Question: SHORT QUESTION:
I'd like to draw different shapes using winged egde strucutre, so I have one class that actually draw any winged eged and another to define a cube and other shapes. Now I want to draw 2 cubes on the same figure but I can't and I always get one cube in each figure.
LONG QUESTION:
I'd like to draw different shapes using winged egde strucutre, so I have:
'''
class WEdge -> wedge_instance = WEdge(vertices, faces)
'''
and then I have one class for each shape that I need to draw for example:
'''
class Box -> simplebox = Box(vertices, faces, translation, rotation)
'''
In the WEdge class I actually plot the objects using the following code:
'''
ax = a3.Axes3D(pl.figure())
for k in range(self.nFaces):
currentColumn = self.faces[k,:]
vtx = np.zeros([4,3])
j = 0
for i in currentColumn:
vtx[j] = self.vertices[i-1]
j = j +1
tri = a3.art3d.Poly3DCollection([vtx])
tri.set_color(colors.rgb2hex(sp.rand(3)))
tri.set_edgecolor('b')
ax.add_collection3d(tri)
'''
The problem is when I want to draw two cube in the same figure. I have tried many possible combinations of hold, gca and so on but in the end I get always one cube in Figure 1 and the other in Figure 2.
Example:
'''
>>>Box(3,1,3, [0,1,0], np.eye(3))
>>> # hold, gca, timer...
>>>Box(3,1,3, [1,0,3], np.eye(3))
'''

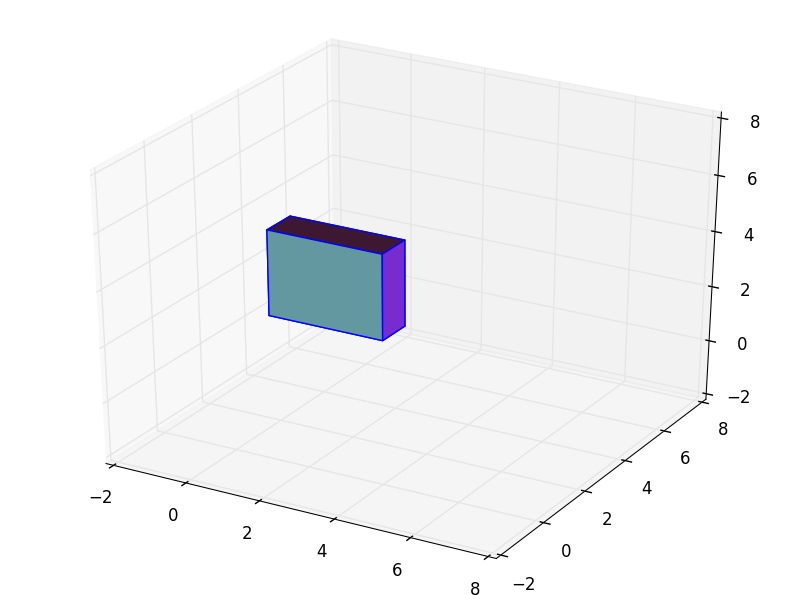
Answer: Don't define a new axis for each "structure":
'''
ax = a3.Axes3D(pl.figure())
'''
Pass 'ax' into the 'WEdge' class, so they can all draw on the same axis:
'''
def init(self, ..., ax=None):
self.ax = ax if ax else a3.Axes3D(pl.figure())
we1 = WEdge()
we2 = WEdge(ax=we1.ax)
'''
or perhaps more egalitarian,
'''
ax = a3.Axes3D(pl.figure())
we1 = WEdge(ax)
we2 = WEdge(ax)
'''
You may need to also pass 'ax' to your cube class too.